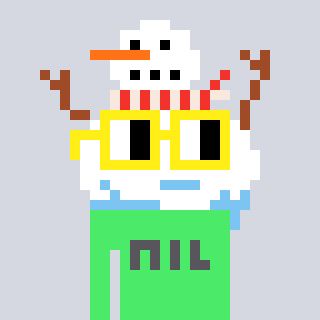
a pixel art character with square yellow glasses, a snowman-shaped head and a teal-colored body on a cool background